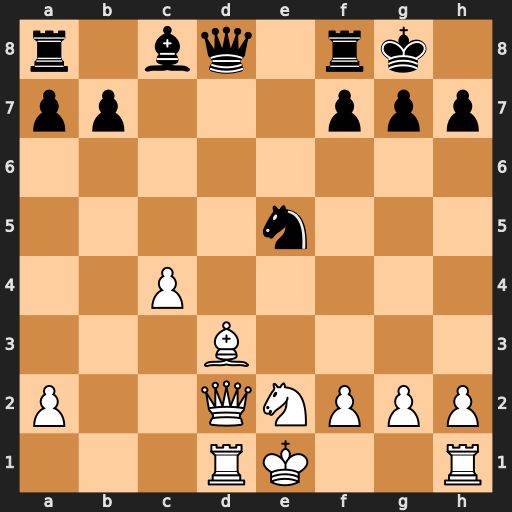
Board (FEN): r1bq1rk1/pp3ppp/8/4n3/2P5/3B4/P2QNPPP/3RK2R
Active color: w
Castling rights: K
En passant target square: -
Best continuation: Bxh7+ Kxh7 Qxd8 Rxd8 Rxd8